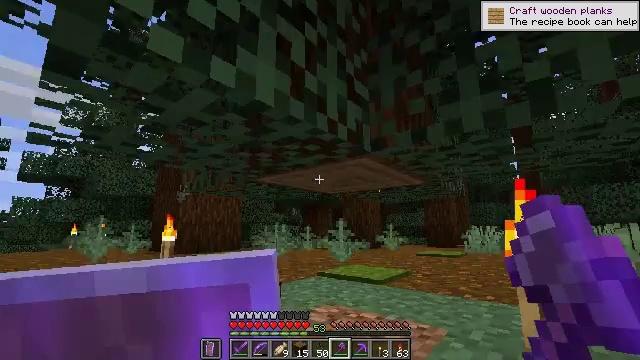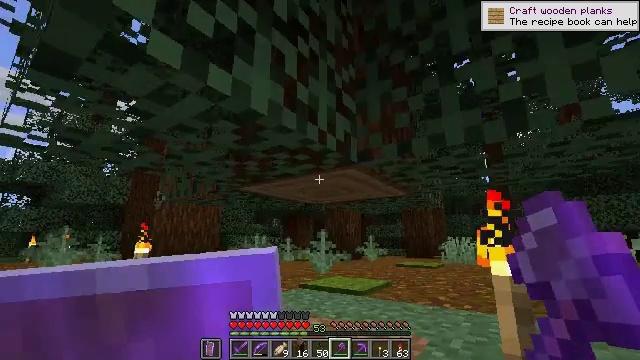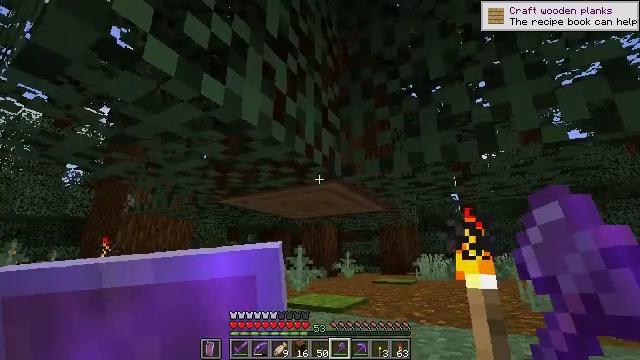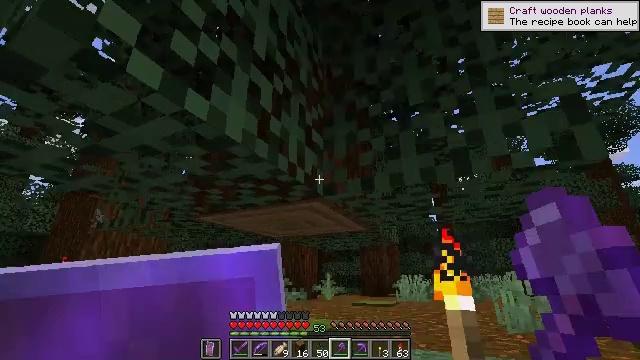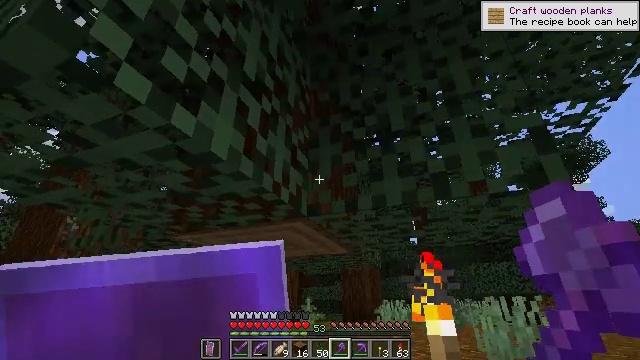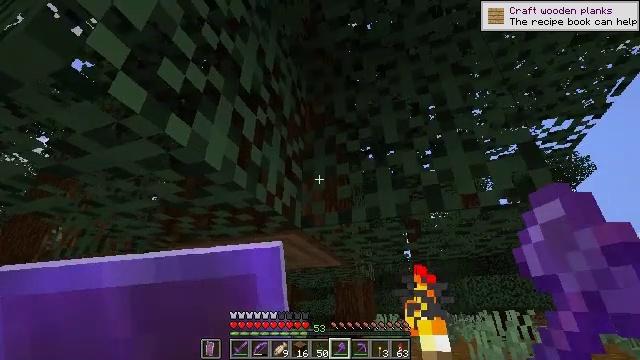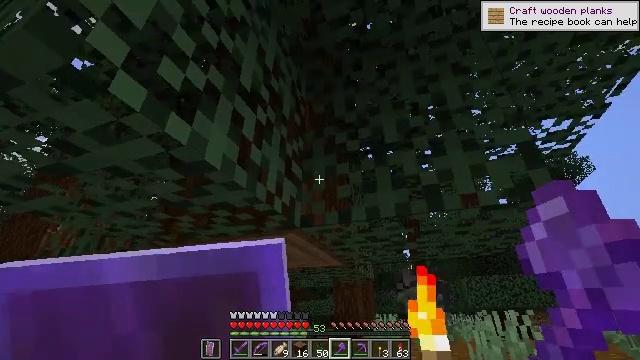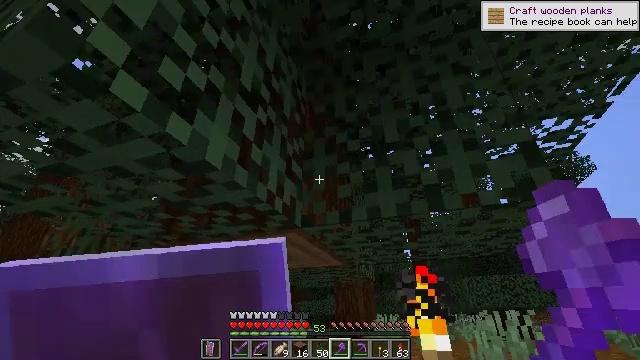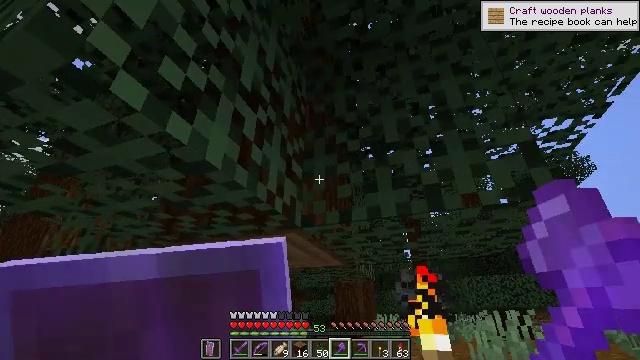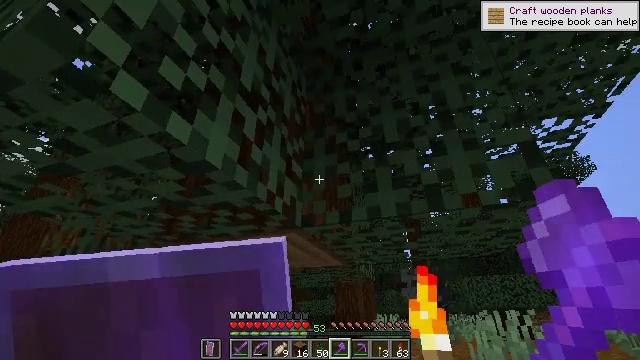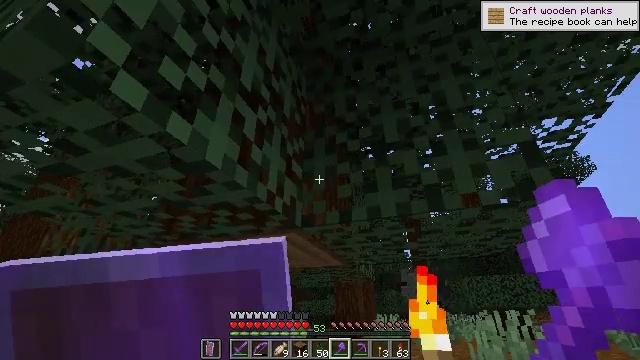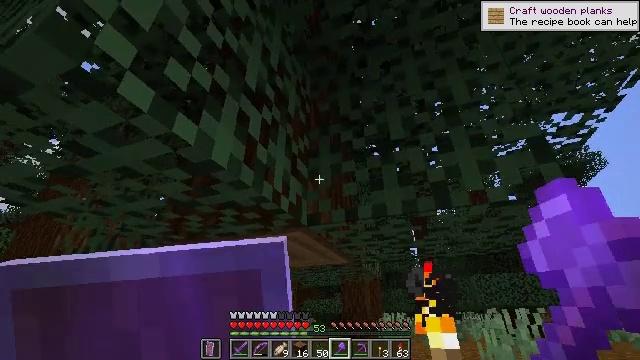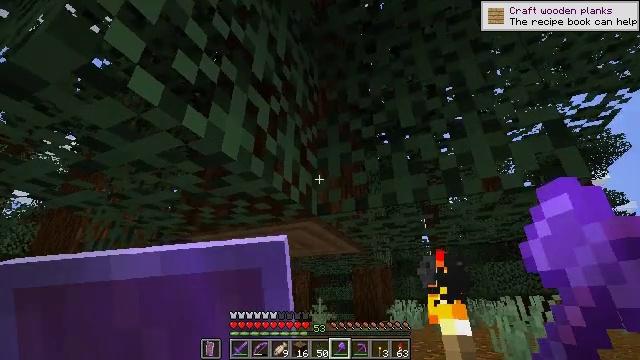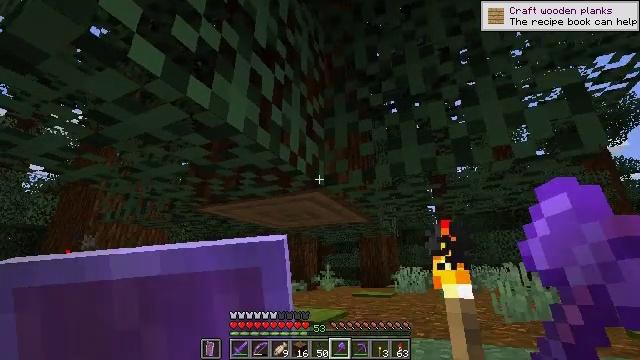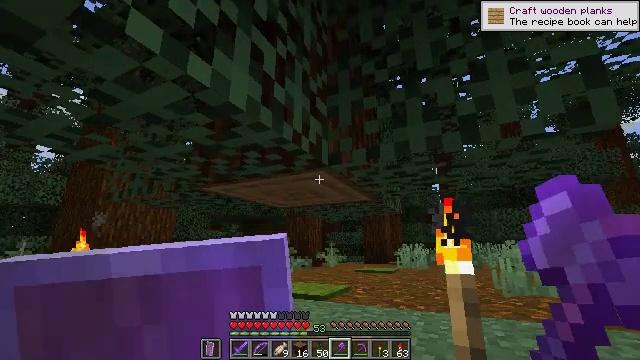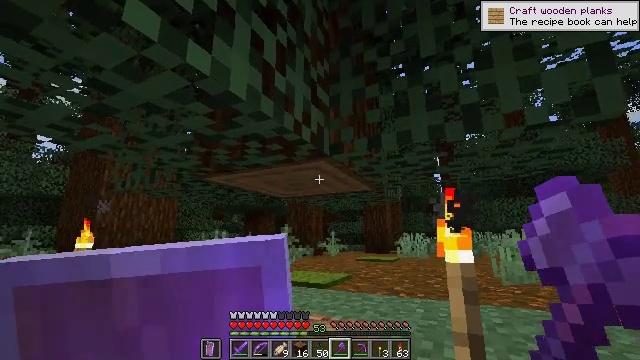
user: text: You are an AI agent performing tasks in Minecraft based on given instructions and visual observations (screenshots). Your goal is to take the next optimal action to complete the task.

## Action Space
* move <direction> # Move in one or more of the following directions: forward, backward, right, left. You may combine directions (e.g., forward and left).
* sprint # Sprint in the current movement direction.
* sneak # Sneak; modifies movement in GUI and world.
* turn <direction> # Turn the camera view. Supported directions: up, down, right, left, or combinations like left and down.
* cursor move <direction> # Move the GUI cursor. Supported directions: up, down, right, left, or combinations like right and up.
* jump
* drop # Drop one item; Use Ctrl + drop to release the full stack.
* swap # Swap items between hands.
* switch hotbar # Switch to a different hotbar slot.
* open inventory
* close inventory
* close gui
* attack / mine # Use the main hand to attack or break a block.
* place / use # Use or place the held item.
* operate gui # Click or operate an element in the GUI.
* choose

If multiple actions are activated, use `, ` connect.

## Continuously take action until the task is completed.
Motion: motion action
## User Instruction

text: Break the spruce log from the tree.
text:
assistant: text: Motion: turn right and up
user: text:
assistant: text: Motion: turn right and up
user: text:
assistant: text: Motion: turn right and up
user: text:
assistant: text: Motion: turn right and up
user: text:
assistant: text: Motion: turn right and up
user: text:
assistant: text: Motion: no_op
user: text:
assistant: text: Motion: no_op
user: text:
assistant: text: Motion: no_op
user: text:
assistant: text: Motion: no_op
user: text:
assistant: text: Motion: no_op
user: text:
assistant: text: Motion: turn left
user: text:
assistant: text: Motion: turn left and down
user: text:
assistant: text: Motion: turn left and down
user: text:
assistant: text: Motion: turn down
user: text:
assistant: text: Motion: turn down
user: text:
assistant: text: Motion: no_op
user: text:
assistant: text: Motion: no_op
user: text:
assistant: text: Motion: no_op
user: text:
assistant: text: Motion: no_op
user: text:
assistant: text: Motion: no_op
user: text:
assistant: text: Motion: no_op
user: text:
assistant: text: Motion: attack / mine
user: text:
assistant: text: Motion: attack / mine
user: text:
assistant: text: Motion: attack / mine
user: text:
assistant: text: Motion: attack / mine
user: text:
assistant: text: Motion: attack / mine
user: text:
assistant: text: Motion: attack / mine
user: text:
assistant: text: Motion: attack / mine
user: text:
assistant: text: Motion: attack / mine
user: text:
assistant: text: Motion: no_op